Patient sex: F
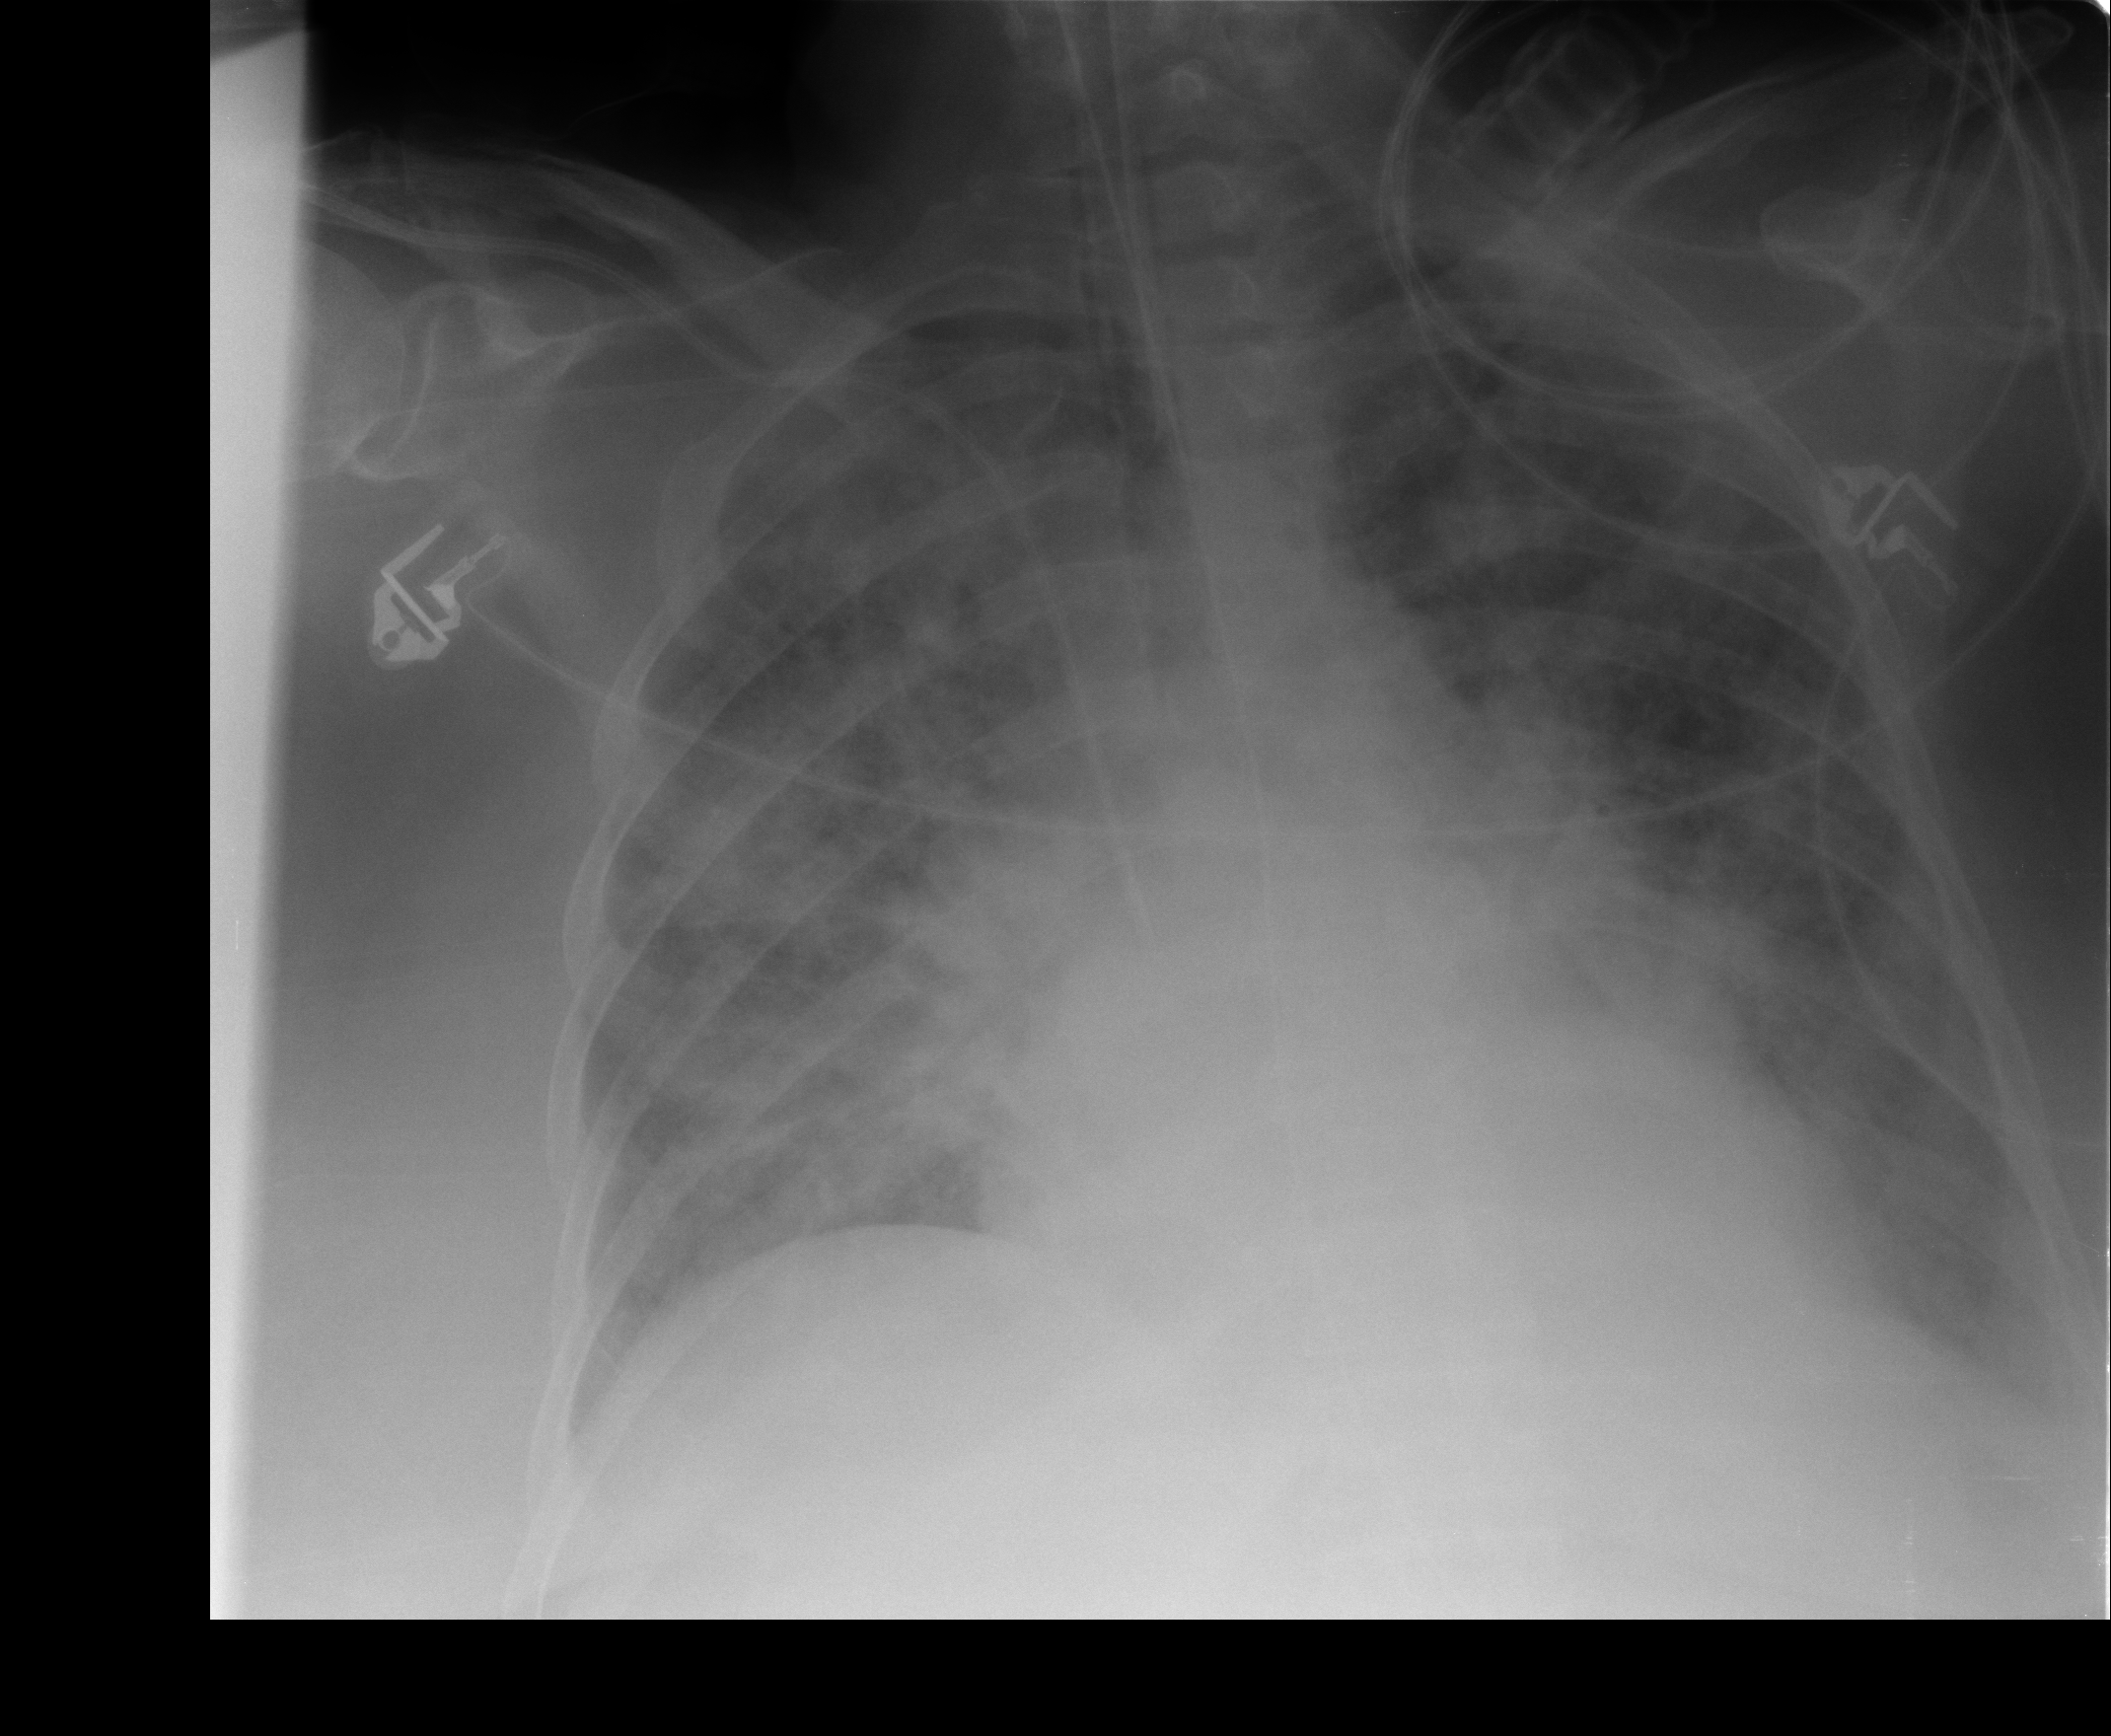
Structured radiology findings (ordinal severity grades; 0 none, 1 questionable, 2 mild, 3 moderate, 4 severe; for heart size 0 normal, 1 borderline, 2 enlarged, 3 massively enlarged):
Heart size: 2
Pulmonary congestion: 3
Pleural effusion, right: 3
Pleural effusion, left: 3
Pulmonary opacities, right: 3
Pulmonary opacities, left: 3
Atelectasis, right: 3
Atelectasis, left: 2